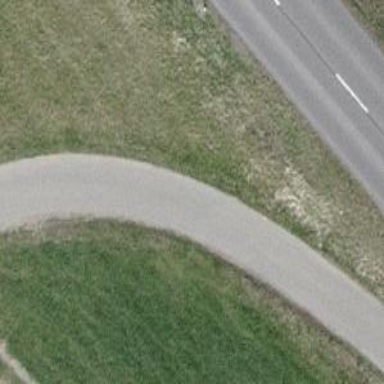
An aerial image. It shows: Asphalt track with grade1 quality.